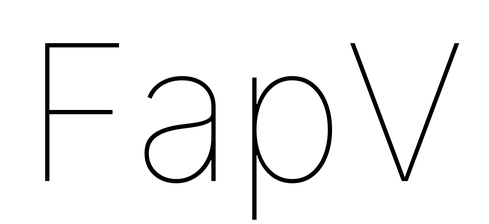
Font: Inter_Thin